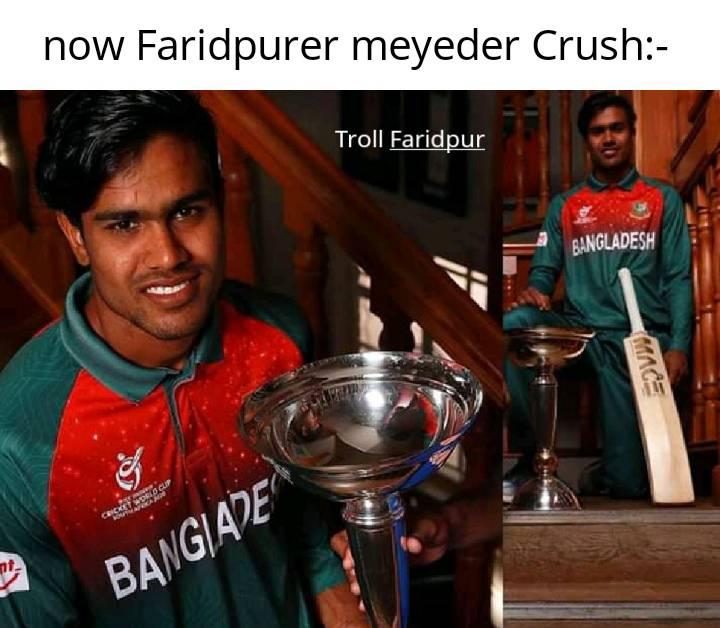
Caption: now Faridpurer meyeder Crush :-
Label: non-hate